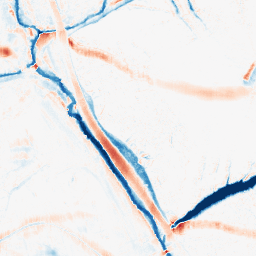
Category: morphological
Decomposition family: morphological_ellipse
Decomposition parameters: operation: average
width: 20
height: 10
Upsampling method: edge_directed
Upsampling parameters: scale: 4
Upsampling scale: 4